Aerial crown-view tile of a tropical tree (Barro Colorado Island, Panama), acquired 20250317:
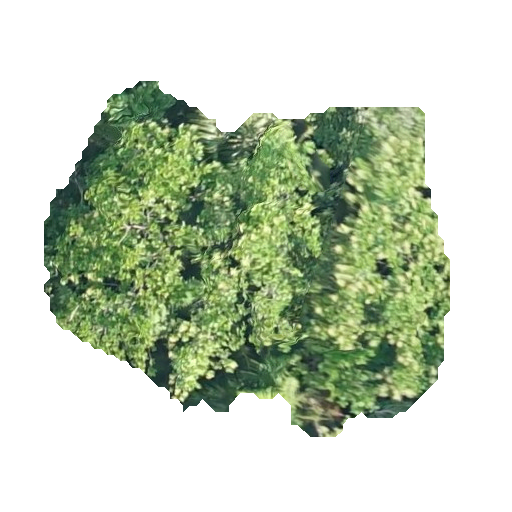
Species: Anacardium excelsum
GBIF accepted scientific name: Anacardium excelsum
Crown area: 158.038 m²